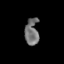
Tissue: skin
Cell type: Epithelial cells
Senescence score: 0.1968
Nuclear area (px): 360
Mean DAPI intensity: 113.869